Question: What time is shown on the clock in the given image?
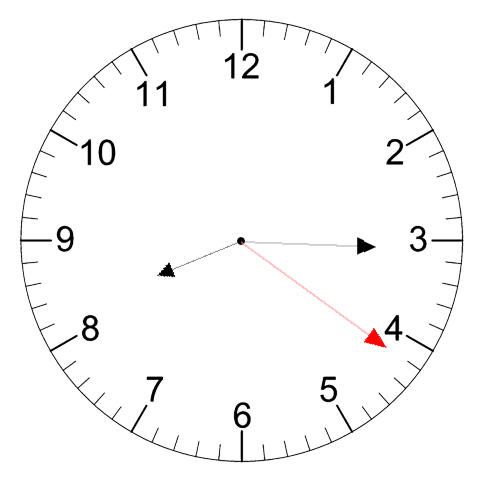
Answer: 08:15:21